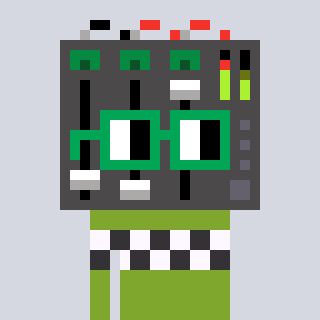
a pixel art character with square green glasses, a mixer-shaped head and a slimegreen-colored body on a cool background